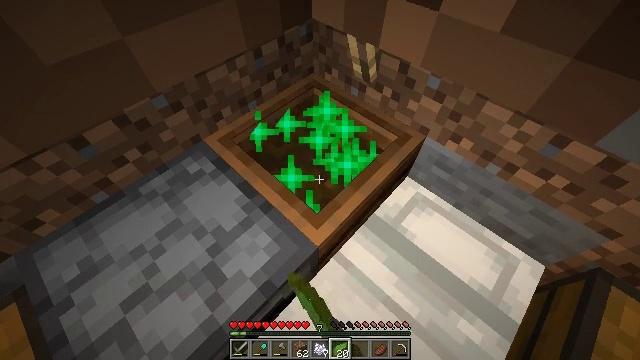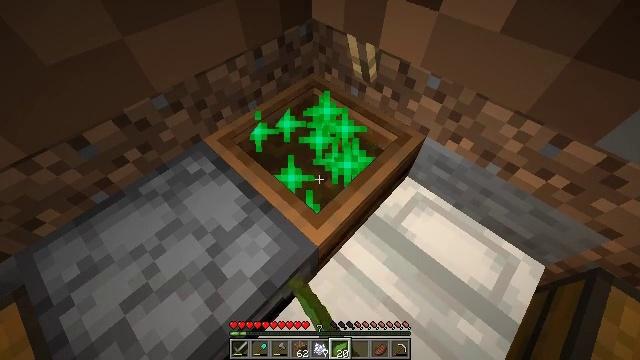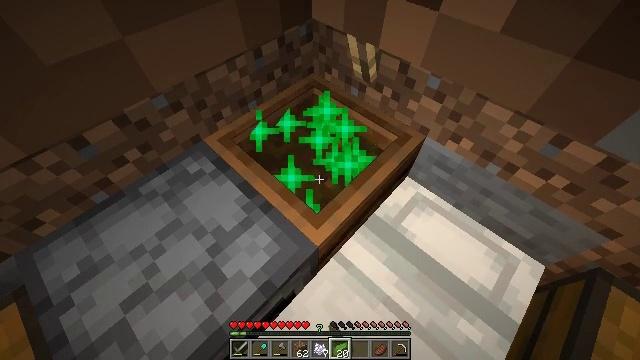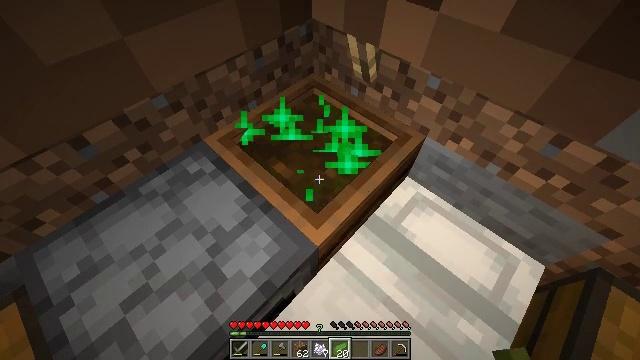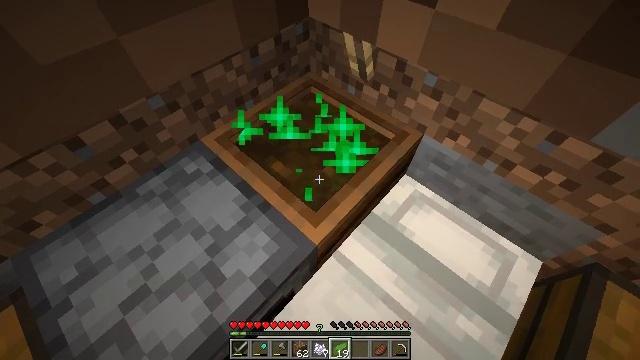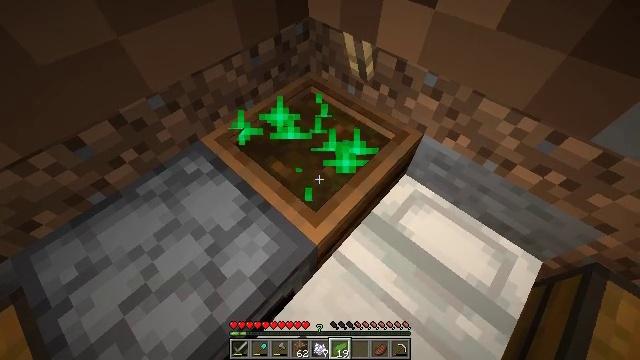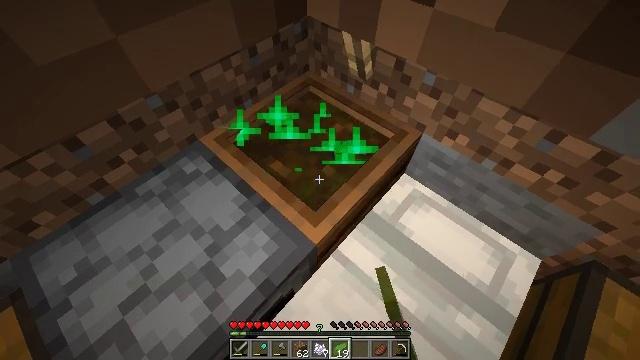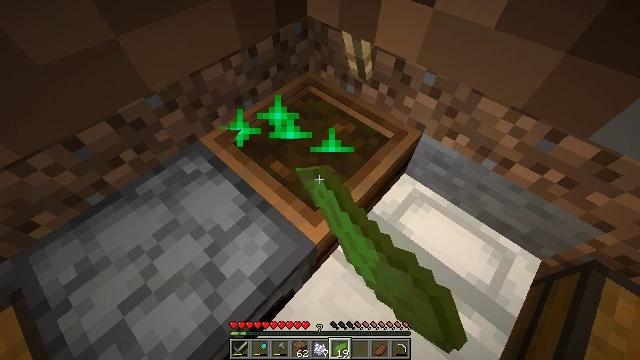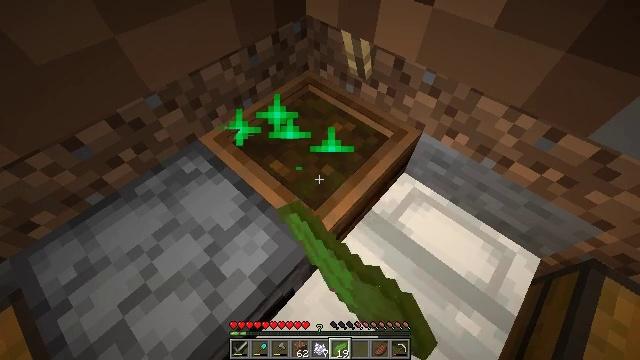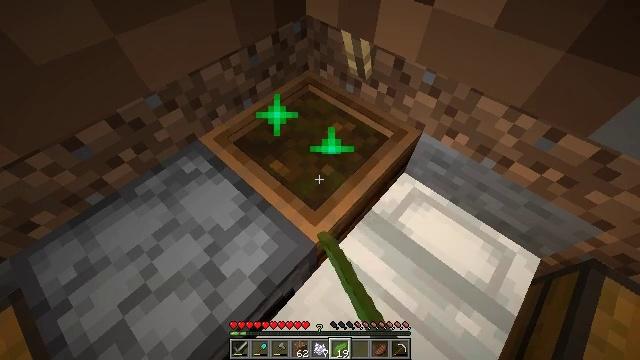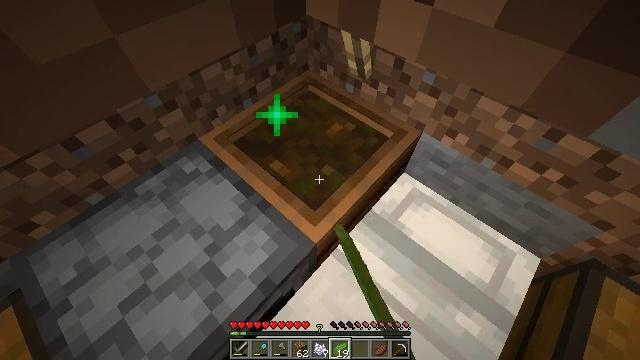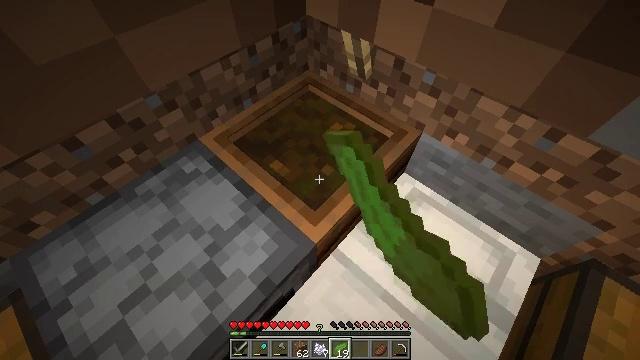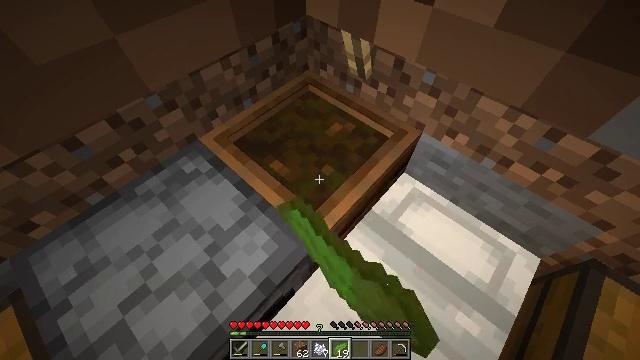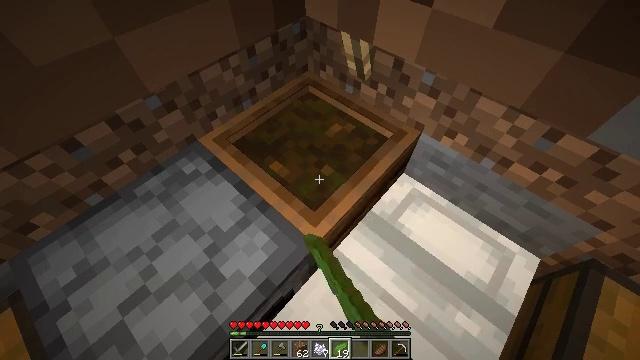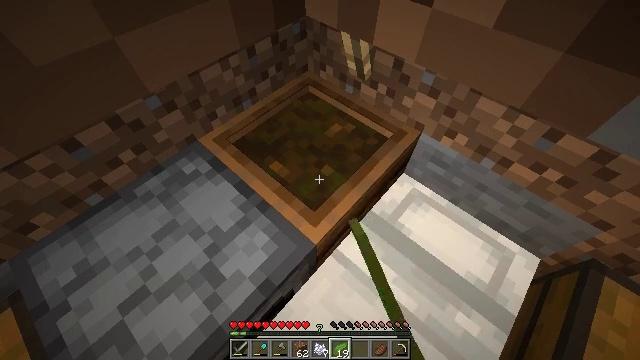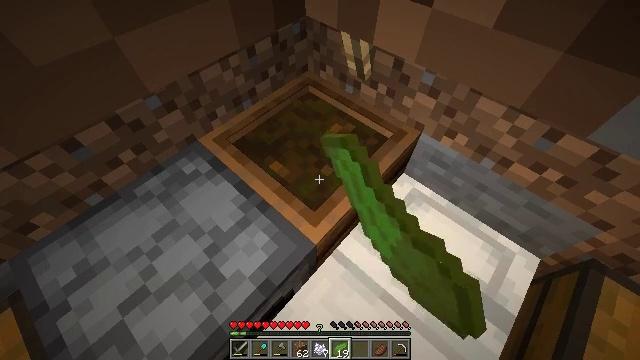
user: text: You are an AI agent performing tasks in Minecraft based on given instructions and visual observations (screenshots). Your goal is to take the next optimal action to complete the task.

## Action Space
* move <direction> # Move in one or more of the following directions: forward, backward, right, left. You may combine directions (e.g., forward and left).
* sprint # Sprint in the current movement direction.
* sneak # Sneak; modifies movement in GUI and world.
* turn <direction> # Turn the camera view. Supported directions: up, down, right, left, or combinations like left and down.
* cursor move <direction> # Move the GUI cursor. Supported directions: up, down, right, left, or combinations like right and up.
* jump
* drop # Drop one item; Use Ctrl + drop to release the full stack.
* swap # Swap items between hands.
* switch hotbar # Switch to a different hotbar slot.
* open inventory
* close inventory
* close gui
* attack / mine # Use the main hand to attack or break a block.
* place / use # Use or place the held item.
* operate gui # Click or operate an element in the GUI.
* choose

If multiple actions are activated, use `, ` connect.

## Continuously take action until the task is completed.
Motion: motion action
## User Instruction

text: Combine materials for white dye.
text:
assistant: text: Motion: use / place
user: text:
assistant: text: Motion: use / place
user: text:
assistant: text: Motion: use / place
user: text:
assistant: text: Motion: use / place
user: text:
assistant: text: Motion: use / place
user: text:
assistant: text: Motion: use / place
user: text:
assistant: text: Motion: use / place
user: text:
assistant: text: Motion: use / place
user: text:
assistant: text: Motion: use / place
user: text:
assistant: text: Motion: use / place
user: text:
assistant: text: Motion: use / place
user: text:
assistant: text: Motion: use / place
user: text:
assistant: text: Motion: use / place
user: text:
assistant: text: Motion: use / place
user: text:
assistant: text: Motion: use / place
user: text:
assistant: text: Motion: use / place
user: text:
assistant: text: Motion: use / place
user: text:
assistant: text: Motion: use / place
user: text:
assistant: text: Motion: use / place
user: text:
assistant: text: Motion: use / place
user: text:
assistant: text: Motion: use / place
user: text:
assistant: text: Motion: use / place
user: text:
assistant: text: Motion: use / place
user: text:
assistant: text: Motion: use / place
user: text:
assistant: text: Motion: use / place
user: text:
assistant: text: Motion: use / place
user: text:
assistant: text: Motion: use / place
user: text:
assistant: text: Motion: use / place
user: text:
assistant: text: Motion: use / place
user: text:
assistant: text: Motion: use / place